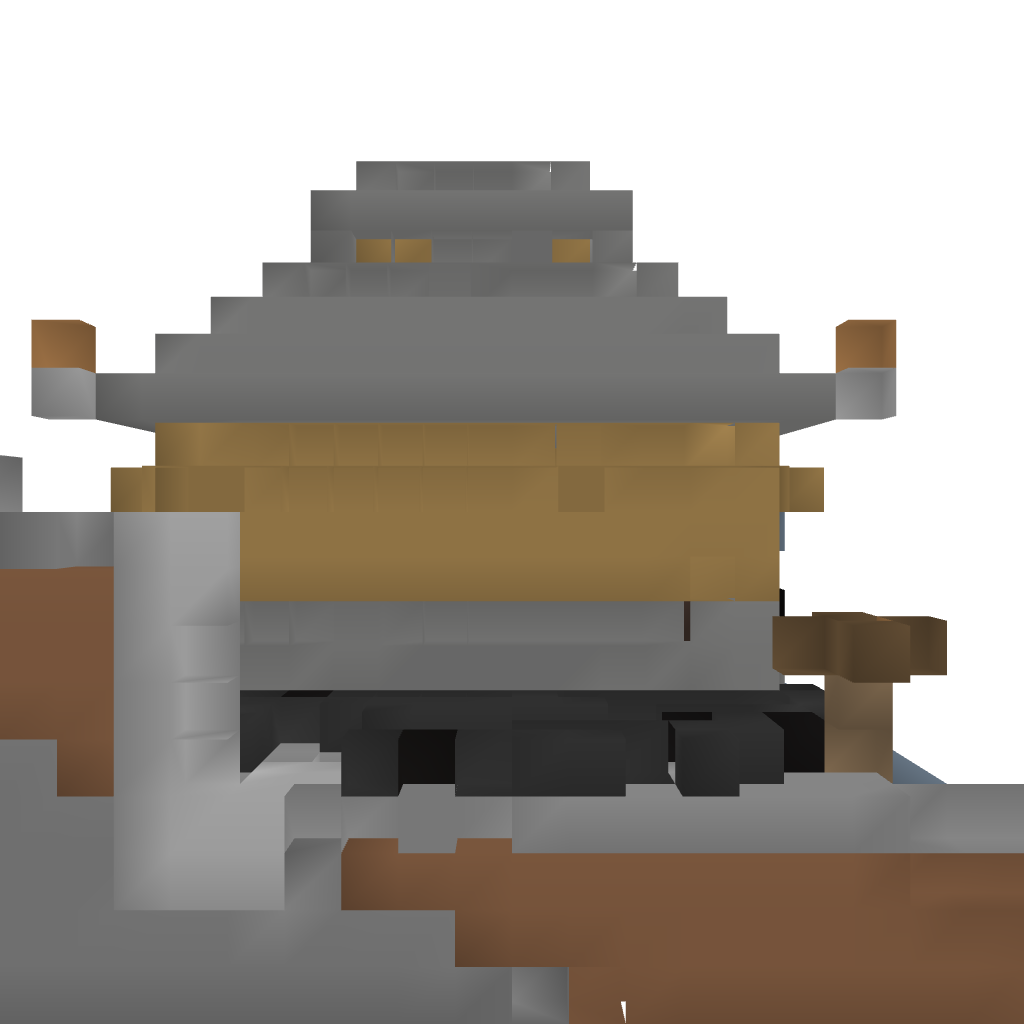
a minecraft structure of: Japanese Pagoda